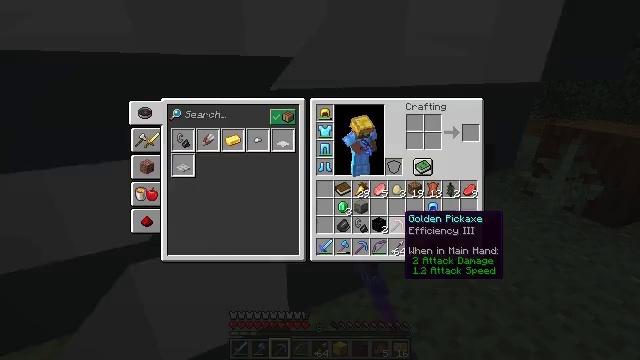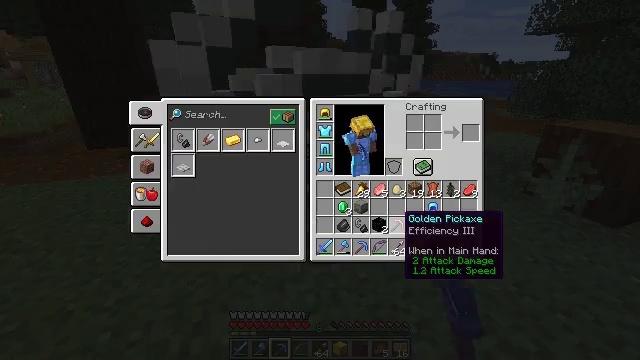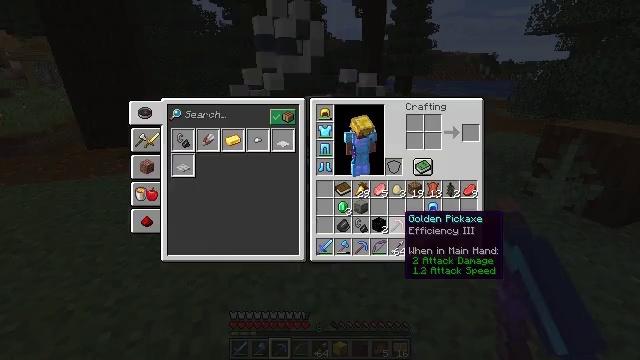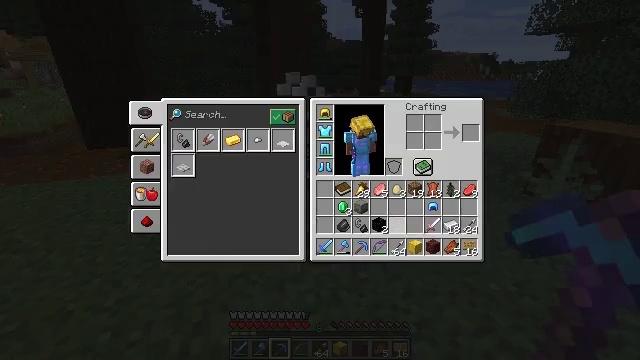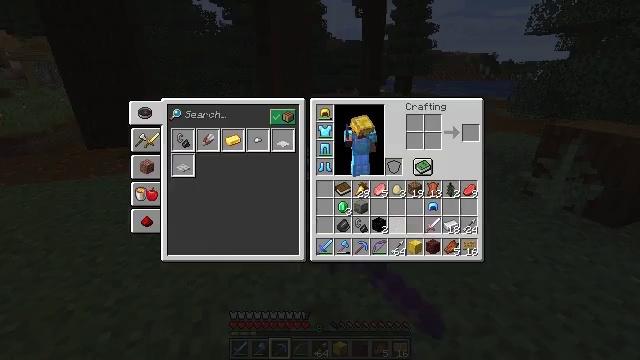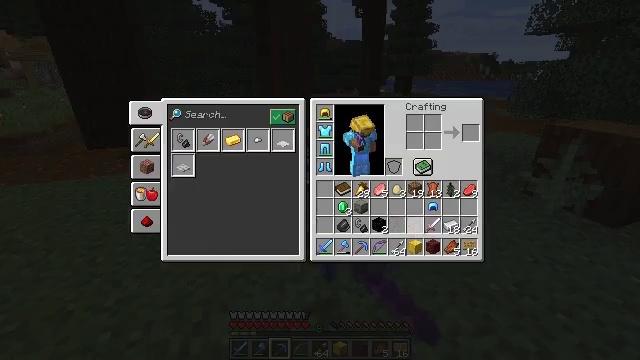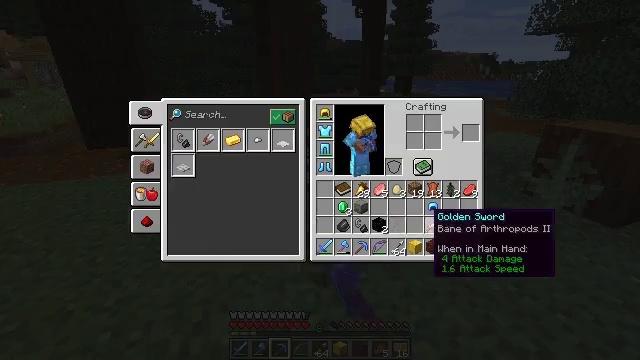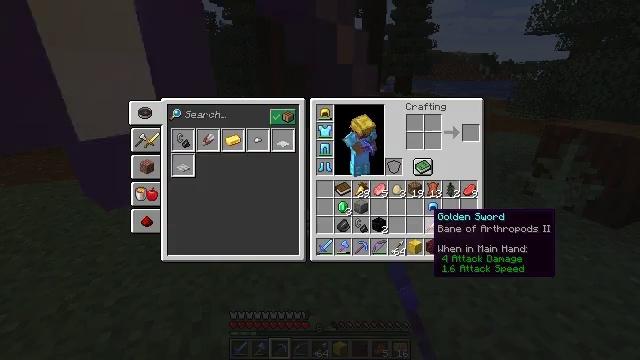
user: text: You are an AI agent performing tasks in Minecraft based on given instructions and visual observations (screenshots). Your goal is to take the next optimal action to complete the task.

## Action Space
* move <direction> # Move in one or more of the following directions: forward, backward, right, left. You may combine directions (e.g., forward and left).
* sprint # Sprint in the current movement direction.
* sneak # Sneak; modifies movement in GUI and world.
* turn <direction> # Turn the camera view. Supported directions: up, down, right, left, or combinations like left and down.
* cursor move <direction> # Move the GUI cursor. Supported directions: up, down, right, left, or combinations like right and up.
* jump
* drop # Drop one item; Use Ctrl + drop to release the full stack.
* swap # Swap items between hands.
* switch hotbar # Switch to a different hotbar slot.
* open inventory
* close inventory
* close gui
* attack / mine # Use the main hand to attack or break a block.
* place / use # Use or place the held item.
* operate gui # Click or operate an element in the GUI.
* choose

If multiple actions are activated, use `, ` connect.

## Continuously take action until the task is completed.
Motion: motion action
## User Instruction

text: Drop a golden pickaxe.
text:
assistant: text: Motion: sprint, open gui
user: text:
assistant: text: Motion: sprint
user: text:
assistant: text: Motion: sprint, drop
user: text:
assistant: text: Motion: sprint, cursor move right, drop
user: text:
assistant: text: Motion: sprint, cursor move right
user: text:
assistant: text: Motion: sprint
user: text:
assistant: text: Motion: sprint
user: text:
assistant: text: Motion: sprint